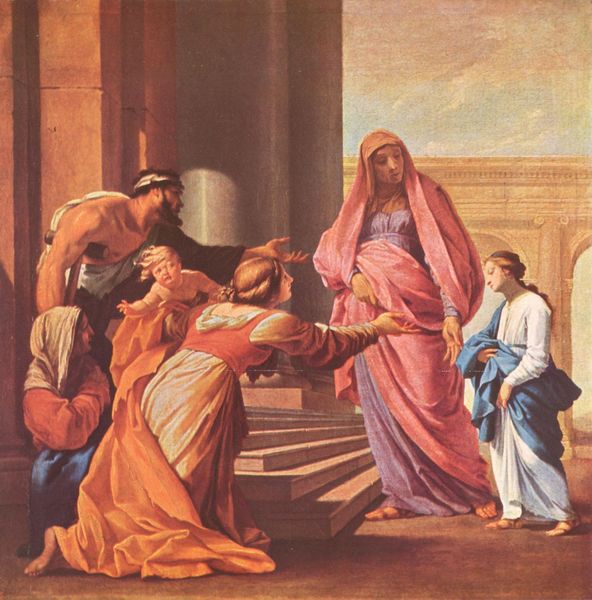
Titel: Die Darbringung der Jungfrau im Tempel
Künstler: Eustache Le Sueur
Standort: Sankt Petersburg
Institution: Musée de l'Ermitage
Schlagwörter: blau, gemälde, gruppe, himmel, mann, nackt, schatten, umhang, weiß, wolken, frauen, gelb, menschen, mädchen, ocker, sand, stadt, braun, femmes, frau, geste, hell, kleid, marmor, männer, orange, pfeiler, säule, säulen, blick, gebäude, rot, schal, schleier, tuch, wolke, leute, rock, bart, blond, architektur, arm, falten, stein, stirnband, trauer, gesten, hände, erde, kirche, sonne, figur, gewand, familie, gewänder, kind, klassizismus, mutter, tochter, vater, locken, renaissance, rosa, kinder, stock, kopfbedeckung, schürze, farbig, orang, bogen, italien, warm, berge, mauer, lila, violett, klein, hof, baby, platz, rundbogen, treppe, treppen, kopftuch, zopf, stufen, sandalen, junge, zeigen, schwanger, flieder, barfuss, eingang, escalier, arkade, stütze, antike, fuss, palast, abschied, violet, greifen, raub, knien, verletzt, beten, darstellung, arkaden, rom, sonntag, kapitell, kleinkind, wärme, himme, bustier, christus, jesus, ionisch, antik, hilfe, krankheit, manierismus, toga, flehen, kniend, empfang, sonnenschein, schreiten, griechenland, bettler, tempel, aquädukt, opferung, zwerg, basis, deuten, mediterran, anbeten, verehrung, femme, maria, verletzung, christ, bitte, tunika, sohn, anna, bitten, demut, frage, antique, betteln, basilika, triumpfbogen, triumphbogen, enfants, bauwerk, paysans, bébé, enfant, fille, marie, vierge, torbögen, tempelgang, pathos, südlich, gerefft, verona, katharina, biebel, krücke, antiquité, verehren, kirchgang, invalide, fragen, darbringung im tempel, saint, grösse, temple, krückstock, bible, marches, biblique, gehhilfe, aufnehmen, saints, xviie, jesu, emphatie, tempeljungfrau, zopdf, christe, 18. jahrhundert, architecture antique, moche comme tout, körperlich behindert, jesu christ